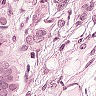
Metastatic tissue present: yes